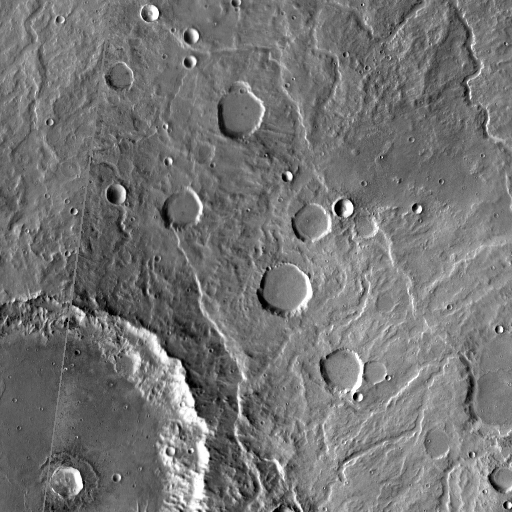
Crater classes present: Background, Other, Layered, Buried